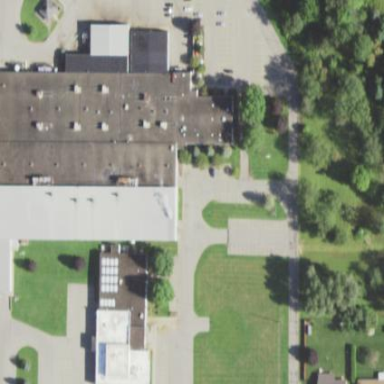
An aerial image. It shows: Industrial building.